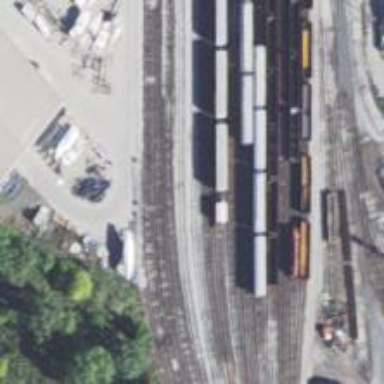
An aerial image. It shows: Railway yard in service.